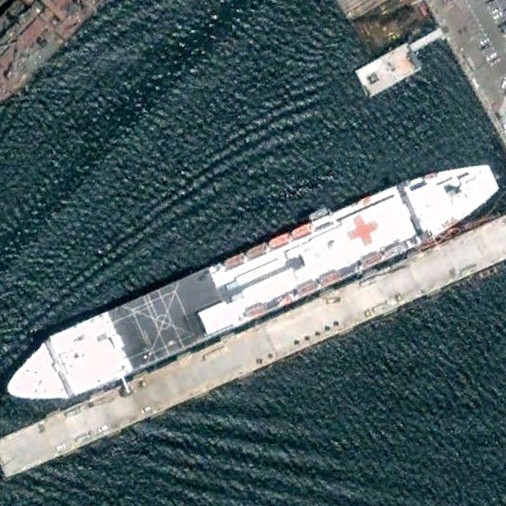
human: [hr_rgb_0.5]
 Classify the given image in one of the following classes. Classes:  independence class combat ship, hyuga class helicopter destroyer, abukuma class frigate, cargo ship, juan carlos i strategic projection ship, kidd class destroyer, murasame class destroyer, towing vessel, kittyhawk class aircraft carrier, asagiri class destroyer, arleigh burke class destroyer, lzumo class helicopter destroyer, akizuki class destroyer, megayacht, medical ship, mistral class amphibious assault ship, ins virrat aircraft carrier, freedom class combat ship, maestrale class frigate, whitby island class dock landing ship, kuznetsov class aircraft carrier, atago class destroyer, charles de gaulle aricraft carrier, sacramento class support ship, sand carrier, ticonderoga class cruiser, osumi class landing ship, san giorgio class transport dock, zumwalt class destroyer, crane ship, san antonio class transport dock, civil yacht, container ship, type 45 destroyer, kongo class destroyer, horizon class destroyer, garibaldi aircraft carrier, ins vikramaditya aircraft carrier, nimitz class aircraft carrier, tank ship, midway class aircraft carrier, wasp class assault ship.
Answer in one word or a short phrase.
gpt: Medical ship